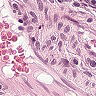
Metastatic tissue present: no